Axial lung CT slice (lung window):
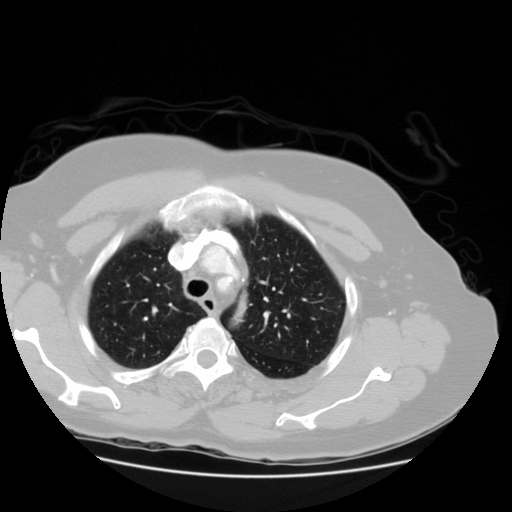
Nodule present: no